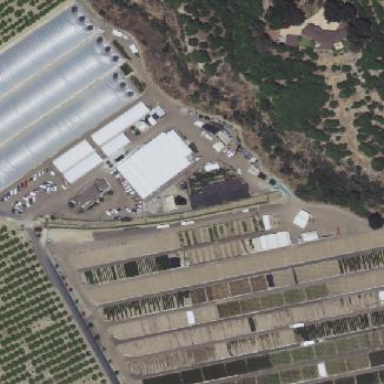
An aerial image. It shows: Plant nursery specializing in trees.